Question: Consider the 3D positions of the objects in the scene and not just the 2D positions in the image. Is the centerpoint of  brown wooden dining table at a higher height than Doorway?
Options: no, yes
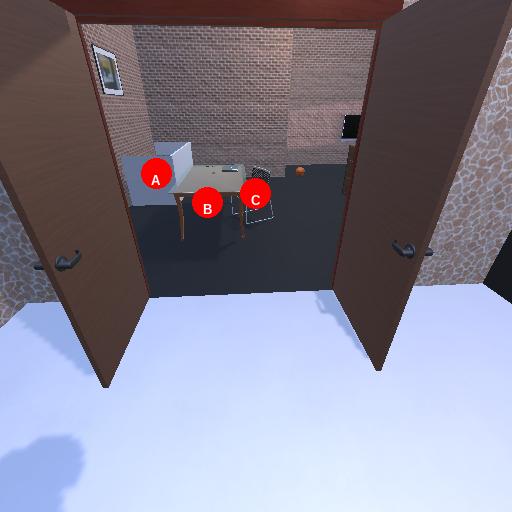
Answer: no